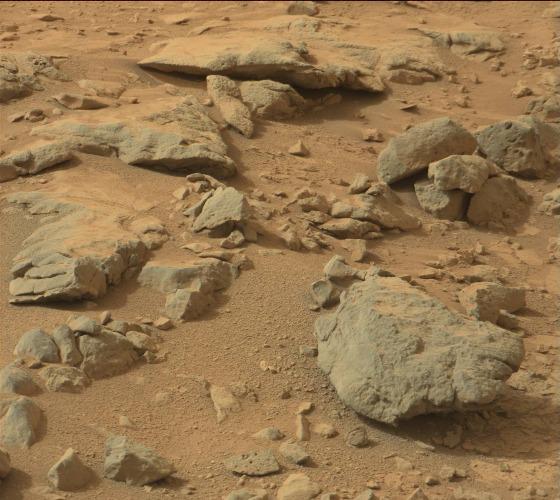
Terrain classes present: Bedrock, Gravel / Sand / Soil, Rock, Shadow